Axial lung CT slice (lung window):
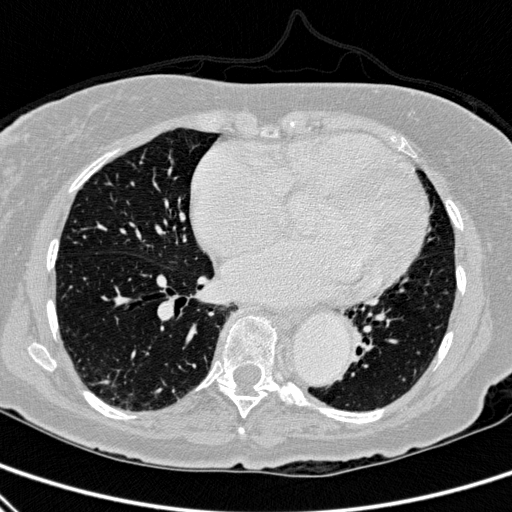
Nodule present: no